Question: I'm trying to create something like the following:

Inside of a container, I want to have a fixed sized header, and then a scrollable div below it that fills all of the remaining space. I seem to be going about this wrong, as when I try setting the scrollable div's height to '100%', it pops out of the containers body.
Here's what i've come up with so far:
'''
<div class="container">
<div class="top-part">
Hello!
</div>
<div class="scrollable-bottom">
<h1>Content</h1><h1>Content</h1><h1>Content</h1><h1>Content</h1><h1>Content</h1><h1>Content</h1><h1>Content</h1><h1>Content</h1><h1>Content</h1><h1>Content</h1><h1>Content</h1><h1>Content</h1><h1>Content</h1
</div>
</div>
'''
'''
.container {
width: 400px;
height: 400px;
border: 1px solid #cacaca;
}
.top-part {
width: 100%;
height: 70px;
border: 1px solid #cacaca;
}
.scrollable-bottom {
height: 100%;
overflow-y: scroll;
background-color: rgba(255, 255, 247, 0.4);
}
'''
If you checkout the fiddle <URL>, you'll see that the 'scrollable-bottom' shoots outside of the 'container'. I can't figure out why this is..
Doesn't the 'height' property refer to the parent elements height? If so, then why isn't it being constrained?
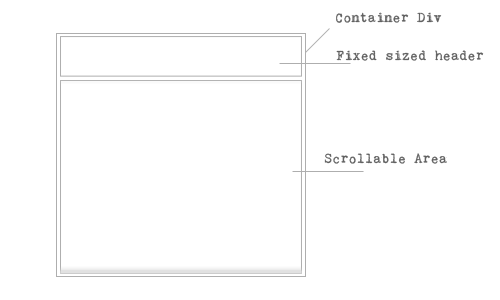
Answer: 'height: 100%;' means 100% of the elements parent height, so if parent height is 400px, child height is going to be 400px as well.
You can get away from calculating sizes of your '.scrollable-bottom' on your own with use of 'calc()' function. <URL>
You can also get rid of magic numbers by changing box model behavior of '.top-part' and '.scrollable-bottom', setting 'box-sizing: border-box;' for '.top-part' and '.scrollable-bottom'
It will change its behavior to contain paddings and borders inside the defined width/height of the box area instead of enlarging it by the padding and border width/height
This way, you no longer need to worry about changing '.scrollable-bottom' height/width whenever you add or remove padding or border to it or the '.top-part'
'''
.container {
width: 400px;
height: 400px;
border: 1px solid #cacaca;
}
.top-part,
.scrollable-bottom {
box-sizing: border-box;
}
.top-part {
width: 100%;
height: 70px;
border: 1px solid #cacaca;
}
.scrollable-bottom {
height: calc(100% - 70px); /* parent height - .top-part height */
overflow-y: scroll;
background-color: rgba(255, 255, 247, 0.4);
}
'''
'''
<div class="container">
<div class="top-part">
Hello!
</div>
<div class="scrollable-bottom">
<h1>Content</h1><h1>Content</h1><h1>Content</h1><h1>Content</h1><h1>Content</h1><h1>Content</h1><h1>Content</h1><h1>Content</h1><h1>Content</h1><h1>Content</h1><h1>Content</h1><h1>Content</h1><h1>Content</h1
</div>
</div>
'''